Question: I downloaded Visual Studio 2013 from official site. But I can't create a new console project, as I've seen in some tutorials. The reason is that there is no console application in templates for C++.

May be there is another way to create a new console application?
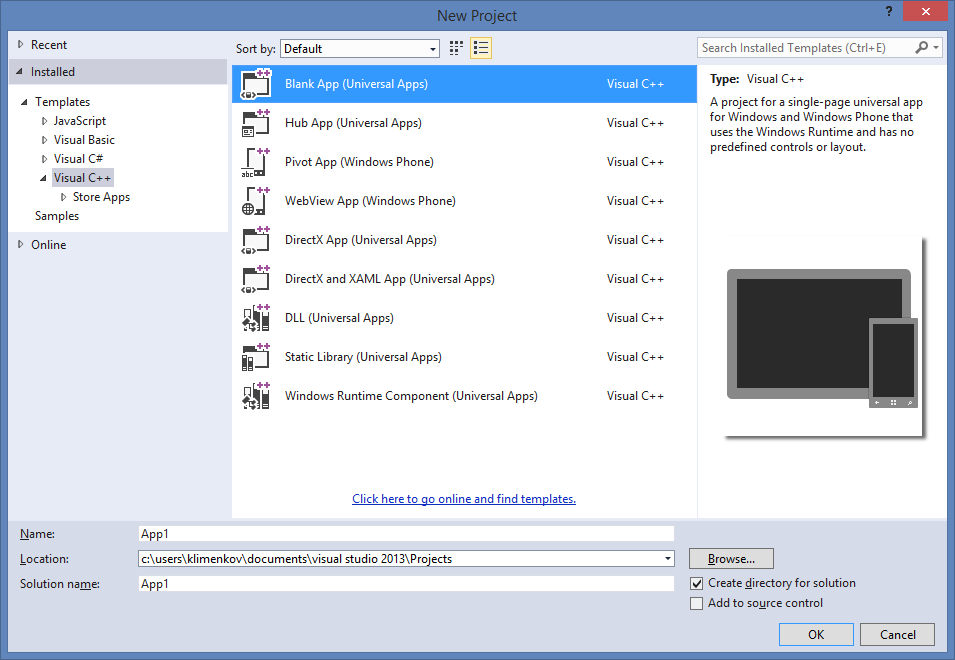
Answer: That's Visual Studio Express for Windows, which is used for Windows Store and Windows Phone apps.
To do Windows desktop apps you need <URL>.
Or, of course, you can use e.g. the MinGW g++ compiler, and some general IDE such as Code::Blocks or Eclipse. But Microsoft's help system is very useful. And currently g++ only supports the Windows API as it was with Windows XP, no newer stuff.